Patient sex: F
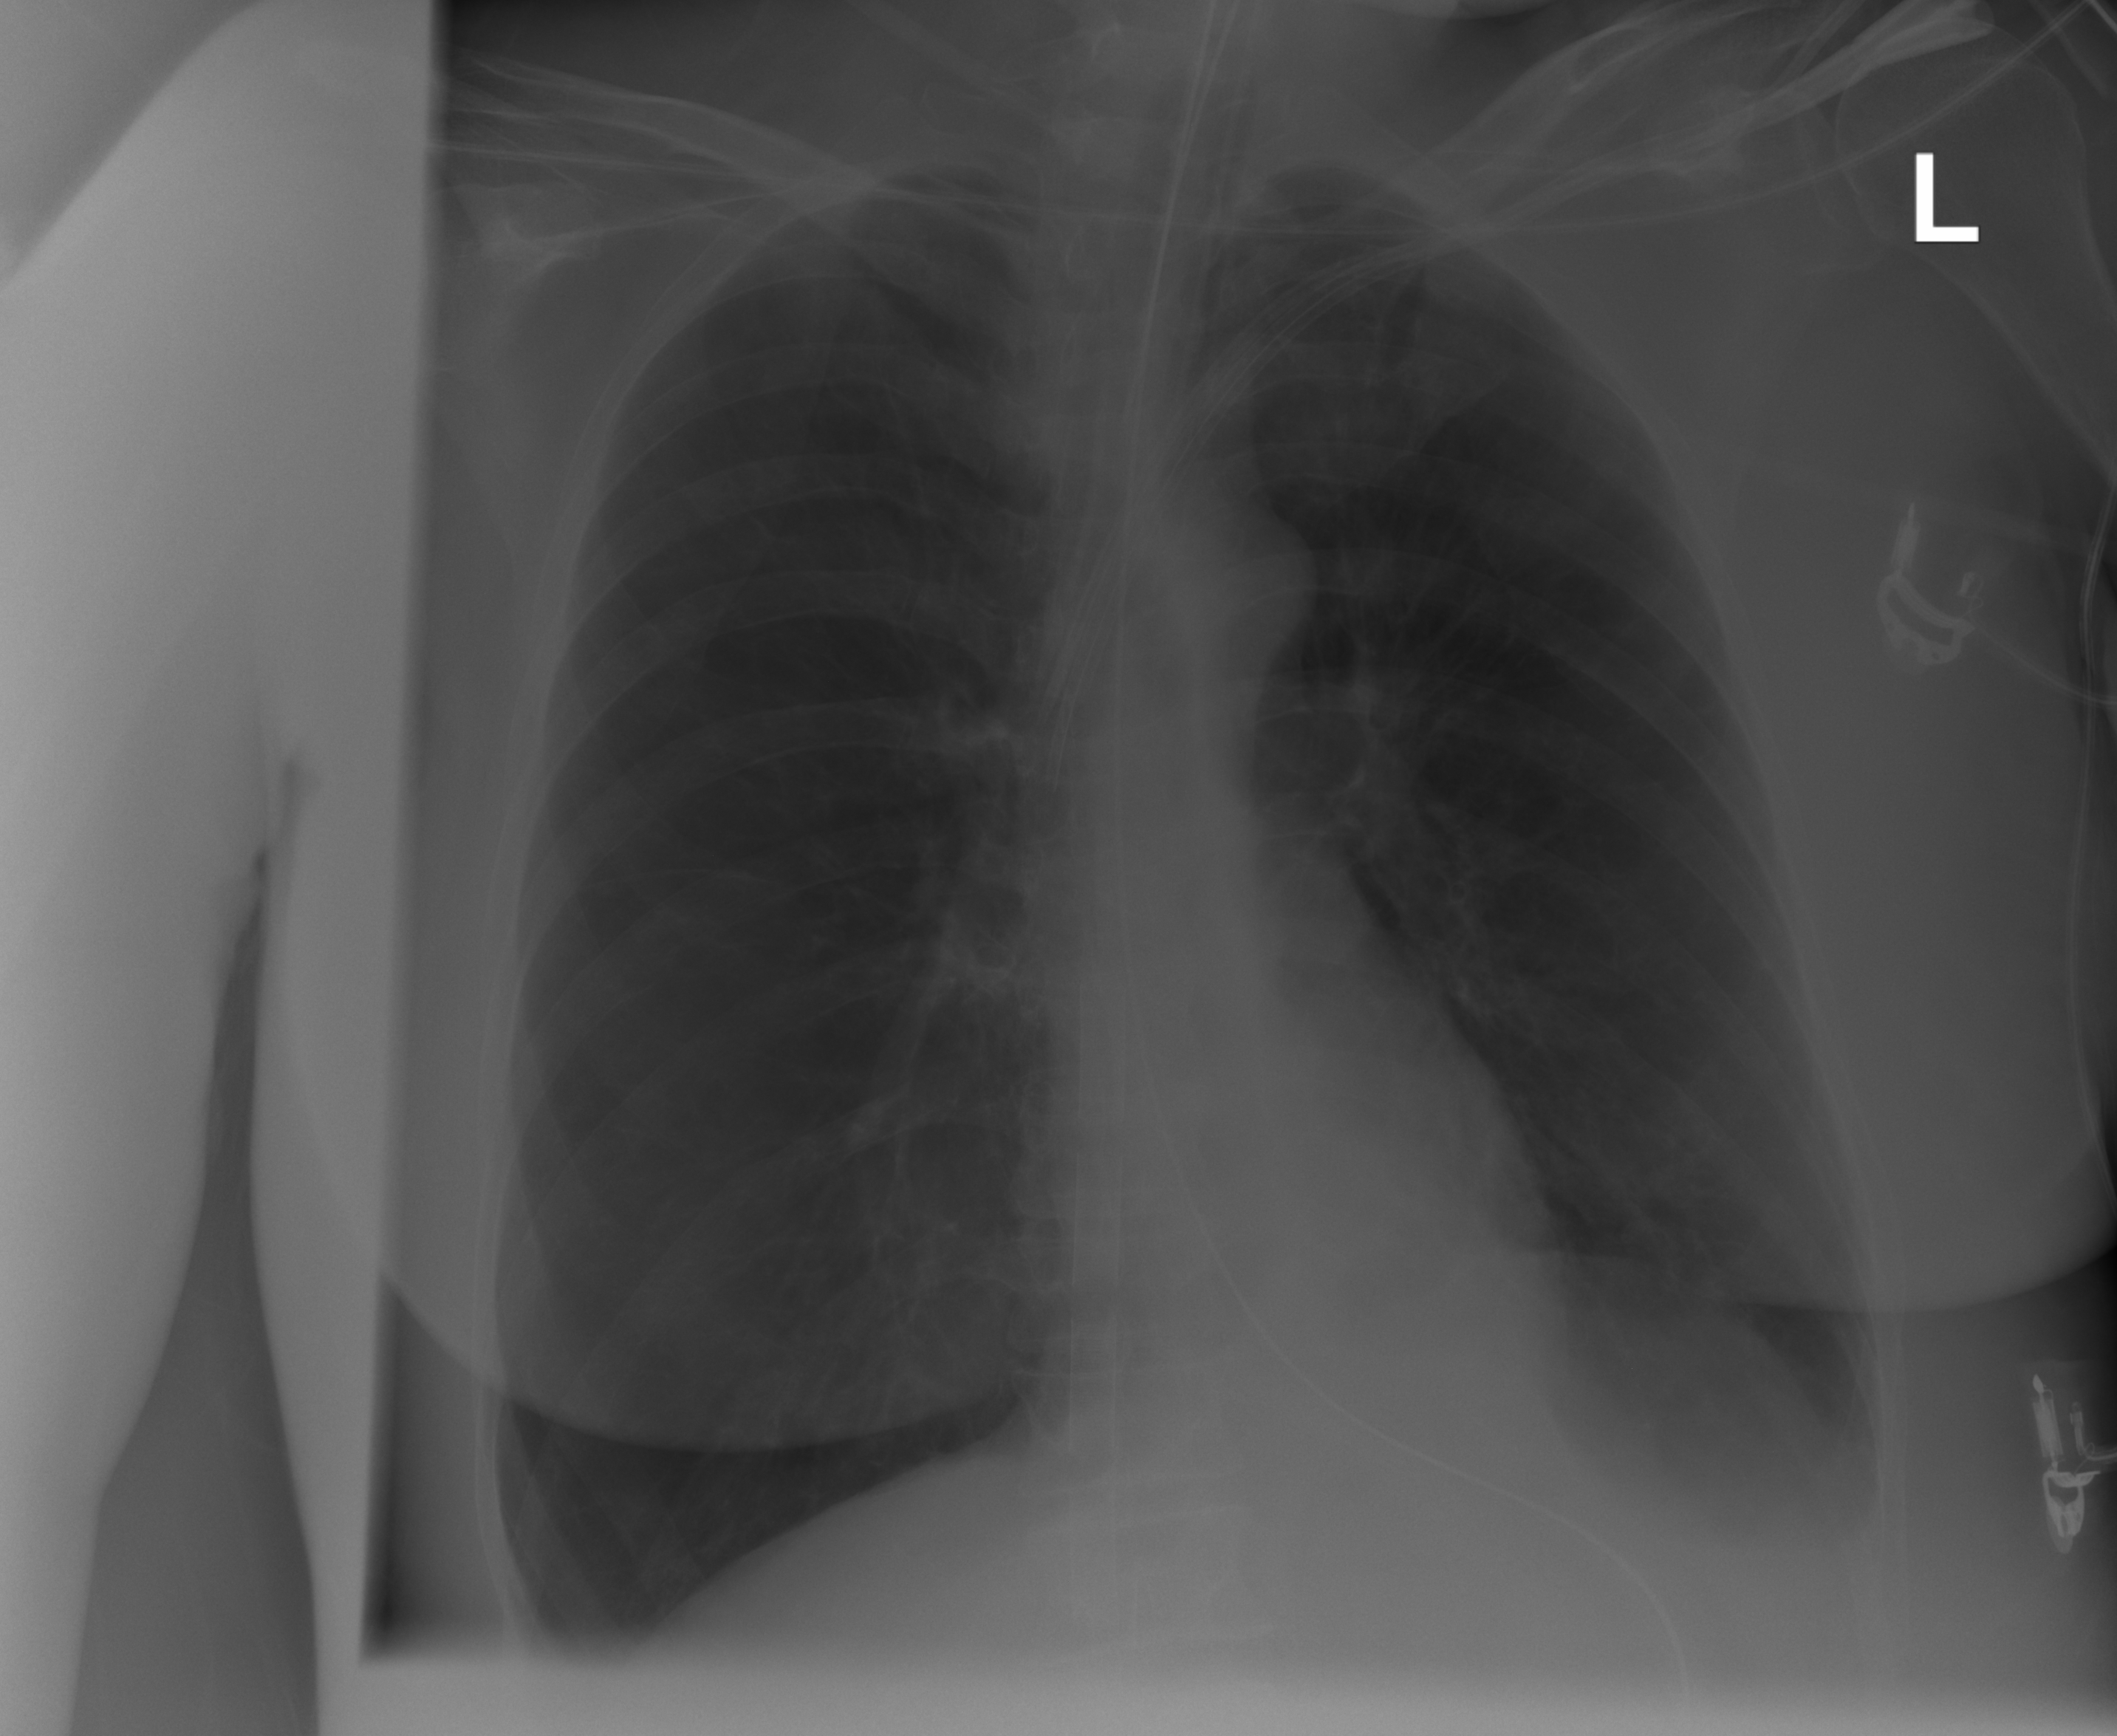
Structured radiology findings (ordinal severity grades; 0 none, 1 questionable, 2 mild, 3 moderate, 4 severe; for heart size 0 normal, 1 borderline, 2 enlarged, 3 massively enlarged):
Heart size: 0
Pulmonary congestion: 2
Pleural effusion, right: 0
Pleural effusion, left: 2
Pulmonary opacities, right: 0
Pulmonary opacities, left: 0
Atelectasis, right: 0
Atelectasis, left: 2